Question: So I have a form and in which I am updating my row through ajax. I have a update button when I click on that button bootstrap model is shown. I made some changes in the row and then I submit. My record is updated.
## Problem:
when I submit my bootstrap did not close after submitting I have to close bootstrap model manually.
### This Is how it looks like:

### This is my jquery code:
'''
$(document).ready(function() {
$("#FormSubmit").click(function (e) {
e.preventDefault();
var email = $("#email").val();
var update_id = $("#update_id").val();
jQuery.ajax({
type: "POST",
url: "../user_controller/update_data",
dataType:"text",
data:"update_id="+ update_id +"&email="+ email,
success:function(data){
$("#mycont").modal('hide'); /*problem I have tried many thing but it wont work */
},
});
return false;
});
});
'''
### This is my bootstrap model code
'''
<div class="modal fade" id="myModal" tabindex="-1" role="dialog" aria-labelledby="myModalLabel" aria-hidden="true">
<div class="modal-dialog">
<div class="modal-content">
<div class="modal-header">
<button type="button" class="close" data-dismiss="modal" aria-hidden="true">&times;</button>
<h4 class="modal-title" id="myModalLabel">Update Data</h4>
</div>
<form method="post" name="groupform" id="contact" >
<div class="modal-body" id="mycont">
<!-- /* ajax load code here */ -->
</div>
<div class="modal-footer">
<button type="button" class="btn btn-default" data-dismiss="modal">Close</button>
<button id="FormSubmit" class="btn btn-primary">Save changes</button>
</div>
</form>
</div>
</div>
</div>
'''
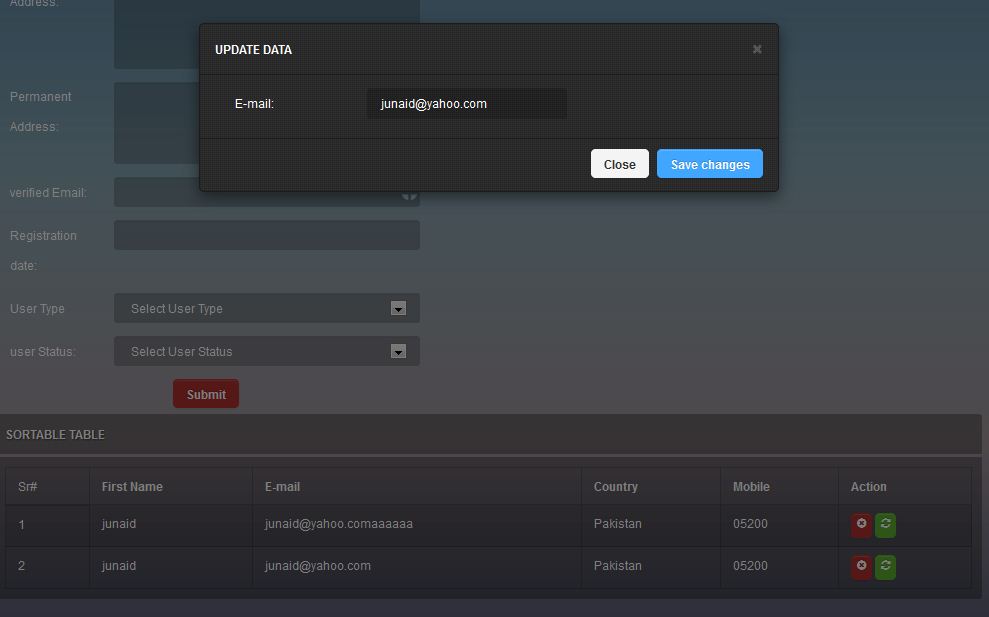
Answer: May be there is a problem in bootstrap newer version. I am using 2.3 and its working fine.
If you don't want to wait for data sent by server, you can always add 'data-dismiss="modal"' in submit button.
'<button id="FormSubmit" class="btn btn-primary" data-dismiss="modal">Save changes</button>'